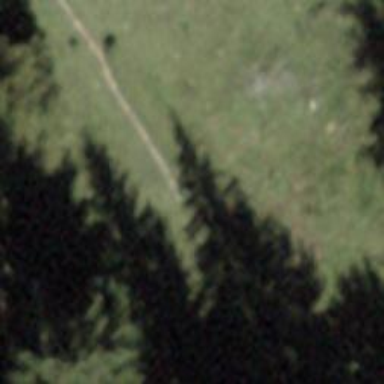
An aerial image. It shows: Path.